Field crop: maize
Growth stage: 2
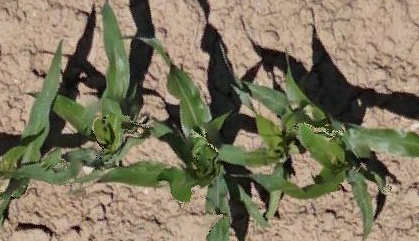
Species: maize